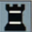
Piece: bR